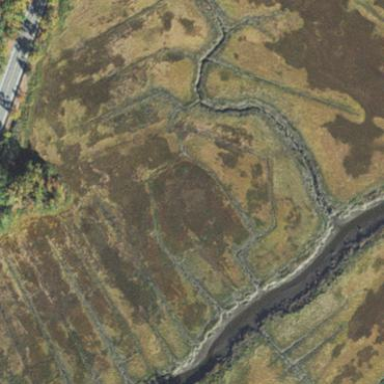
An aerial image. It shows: Farmland with saltmarsh hay crops.